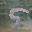
Label: 5